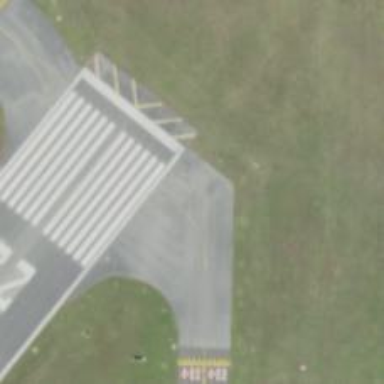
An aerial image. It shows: View of taxiway at the airport.